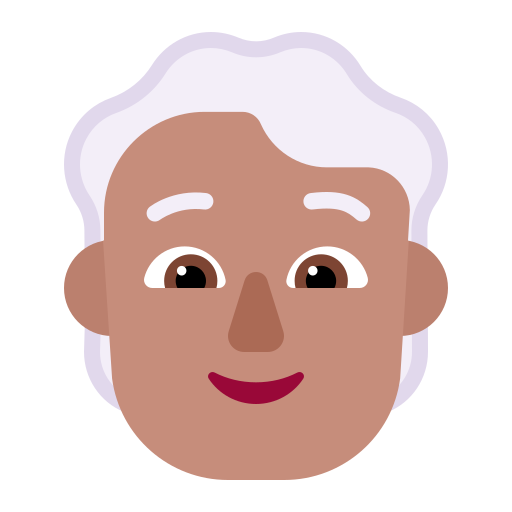
person white hair flat